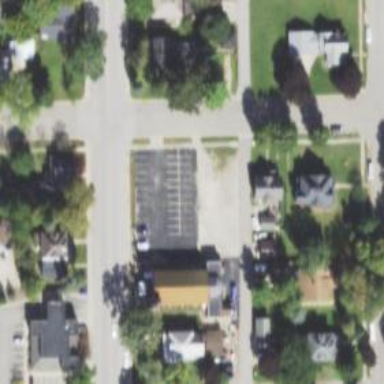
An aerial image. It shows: Asphalt alley designated as service road.